Field crop: maize
Growth stage: 2
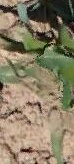
Species: maize